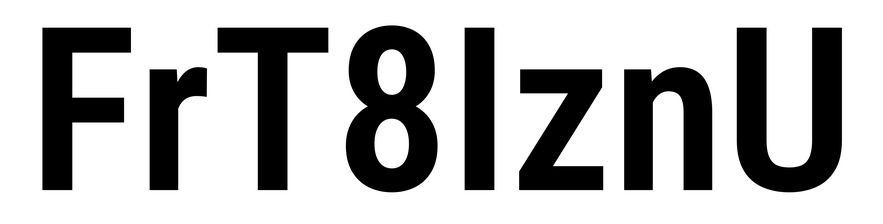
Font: Roboto_Condensed_SemiBold